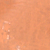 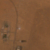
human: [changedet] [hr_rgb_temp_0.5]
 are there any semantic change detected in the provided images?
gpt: A road has been built in the middle of the desert.